Question: This might seem to be easy one, but i am totally confused.
I have developed react app, with components. Right now in my i have working example:
'''
<div class="container">
<div id="app-content">
<!-- React will render in div#app-content, works fine! -->
<script src="build/main.bundle.js"></script> </div> </div>
'''
project directory:

I want to java script,to implement this app in existing project like:
'''
<div class="container">
<div id="component">
<script>
// how can i call App component to render
// in div#components from here
</script>
</div>
</div>
'''
the file was generated using <URL>,
i have following files:
:
> '''
var webpack = require("webpack");
module.exports = {
/* This is the default setting for webpack */
target: "web",
/* Generate source-maps for browser side debugging */
devtool: "source-map",
/* Entry file to start building from. This is where you will want to start
* your project. If you wanted to build multiple entry points you could
* list them below.
*/
entry: {
main: "./src/main"
},
/* Defines where to output the final built files. The [name] definition
* is based off of the entry point's name. This example will generate
* a main.bundle.js in the public/build directory.
*/
output: {
path: "./public/build",
filename: "[name].bundle.js"
},
resolve: {
/* Defines where it can load modules from. Since we've installed our
* JS dependencies through npm, it can look in the node_modules
* directory. If you use bower, you can add 'bower_components'
* to the list.
*/
modulesDirectories: ['node_modules'],
/* List extensions to load in require() statements. The '' entry
* is needed to allow you to require src/main.jsx as require('src/main.jsx')
*/
extensions: ['', '.js', '.jsx']
},
/* Defines what modules to use */
module: {
/* Loaders are how webpack compiles and builds the JSX extensions */
loaders: [
/* Any file with a .jsx extension will go through the jsx-loader */
{ test: /\.jsx$/, loader: "jsx-loader?harmony" }
//add loader
// { test: /\.jsx$/, loader: ""}
]
},
//uncoment to use compression
// plugins: [
// new webpack.optimize.UglifyJsPlugin({
// compress: {
// warnings: false
// }
// }),
// ]
};
'''
:
> '''
var React = require('react');
var App = require('./components/App');
if(typeof document !== "undefined")
{
React.render(<App />, document.getElementById("app-content"));
}
'''
:
> '''
var React = require('react');
var LineChart = require('./LineChart');
var HelloWorld = require('./HelloWorld');
var chartOptions = { responsive: true };
var dataBar = {
labels: ["January", "February", "March", "April", "May", "June", "July"],
datasets: [
{
label: "My First dataset",
fillColor: "rgba(220,220,220,0.5)",
strokeColor: "rgba(220,220,220,0.8)",
highlightFill: "rgba(220,220,220,0.75)",
highlightStroke: "rgba(220,220,220,1)",
data: [65, 59, 80, 81, 56, 55, 40]
},
{
label: "My Second dataset",
fillColor: "rgba(151,187,205,0.5)",
strokeColor: "rgba(151,187,205,0.8)",
highlightFill: "rgba(151,187,205,0.75)",
highlightStroke: "rgba(151,187,205,1)",
data: [28, 48, 40, 19, 86, 27, 90]
}
]
};
var dataLine = {
labels: ["Viens", "Divi", "Tris", "Cetri", "Pieci", "Sesi", "Septini"],
datasets: [
{
label: "My First dataset",
data: [65, 59, 80, 81, 56, 55, 40, 88]
},
{
label: "My Second dataset",
data: [28, 48, 40, 19, 86, 27, 90, 98]
}
]
};
var dataLine2 = {
labels: ["January", "February", "March", "April", "May", "June", "July"],
datasets: [
{
label: "My First dataset",
data: [11, 15, 20, 25, 30, 40,70]
},
{
label: "My Second dataset",
data: [80, 50, 49, 10, 20, 35, 55, 44]
},
{
label: "My Third dataset",
data: [102, 50, 80, 65, 25,80, 90]
},
{
label: "My 4 dataset",
data: [150, 50, 50, 50, 50, 70, 89]
},
{
label: "My 5 dataset",
data: [80, 20, 50, 78, 65, 45, 100]
},
{
label: "My 6 dataset",
data: [100, 90, 80, 70, 60, 50, 40]
},
{
label: "My 7 dataset",
data: [55,66,77,88,99,100,44]
},
]
};
var data = {
startDate: "13/01/2015",
endDate: "30/04/2015",
title: 'LineChartDemo',
chartData: dataLine
};
var data2 = {
startDate: "13/01/2015",
endDate: "30/04/2015",
title: 'LineChartDemo',
chartData: dataLine2
};
var App = React.createClass({
render: function(){
return (
<div id="app">
<HelloWorld name="Rolands Usans" />
<LineChart data={data} imageExport={['png, jpeg']}/>
<LineChart data={data2} imageExport={['png, jpeg']}/>
</div>
);
}
});
module.exports = App;
'''
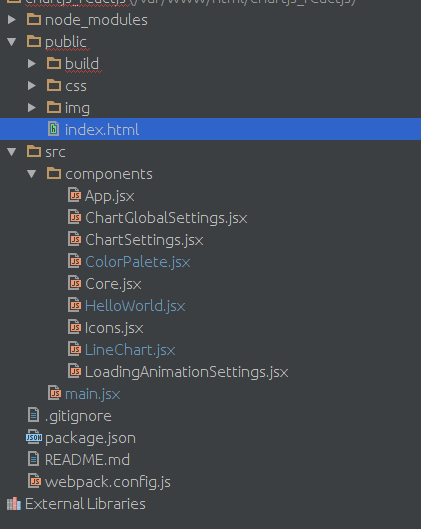
Answer: I implemented this way:
In file i use , see:
'''
<!DOCTYPE html>
<html>
<head>
<meta charset="utf-8">
<meta http-equiv="X-UA-Compatible" content="IE=edge">
<title>React WebPack Barebones Example</title>
<link rel="stylesheet" href="https://maxcdn.bootstrapcdn.com/bootstrap/3.3.4/css/bootstrap.min.css">
<link rel="stylesheet" type="text/css" href="css/app-custom.css">
<link rel="stylesheet" href="css/daterangepicker-bs3.css" type="text/css" />
<script src="build/main.bundle.js"></script>
</head>
<body>
<nav class="navbar navbar-inverse navbar-fixed-top">
<div class="container">
<div class="navbar-header">
<button type="button" class="navbar-toggle collapsed" data-toggle="collapse" data-target="#navbar" aria-expanded="false" aria-controls="navbar">
<span class="sr-only">Toggle navigation</span>
<span class="icon-bar"></span>
<span class="icon-bar"></span>
<span class="icon-bar"></span>
</button>
<a class="navbar-brand" href="#">React + CharJs</a>
</div>
<div id="navbar" class="navbar-collapse collapse">
<form class="navbar-form navbar-right">
<div class="form-group">
<input type="text" placeholder="Email" class="form-control">
</div>
<div class="form-group">
<input type="password" placeholder="Password" class="form-control">
</div>
<button type="submit" class="btn btn-success">Sign in</button>
</form>
</div><!--/.navbar-collapse -->
</div>
</nav>
<div class="jumbotron">
<div class="container">
<h1>Hello React + ChartJs!</h1>
<p>For more details, basic setup, usage, implementations see Github project</p>
<p><a class="btn btn-primary btn-lg" href="https://github.com/rolandsusans/reactjs_chartjs" role="button">Get me to source &raquo;</a></p>
</div>
</div>
<div class="container">
<div class="ReactApp" type="LineChart" ajaxUrl="urlAjax1" excel="link1"pdf="link2" minDate="02/02/2014" maxDate=""> </div>
<div class="ReactApp" type="BarChart" excel="link3" pdf="link4" ajax="urlAjax2"></div>
<div class="ReactApp" type="BarChart" excel="link3" pdf="link4" ajax="urlAjax2"></div>
</div>
</body>
'''
The , that React was loaded before, so I implement following in my
'''
var React = require('react');
var App = require('./components/App');
function run() {
// get all divs where Graphs should be rendered
var targets = document.getElementsByClassName('ReactApp');
for (var i = 0; i < targets.length; i++) {
//actually call app render the graph with
React.render(<App />, targets[i]);
};
}
if (window.addEventListener) {
window.addEventListener('DOMContentLoaded', run);
} else {
window.attachEvent('onload', run);
}
'''
As result everything works fine! App renders in multiple divs as I wanted before.